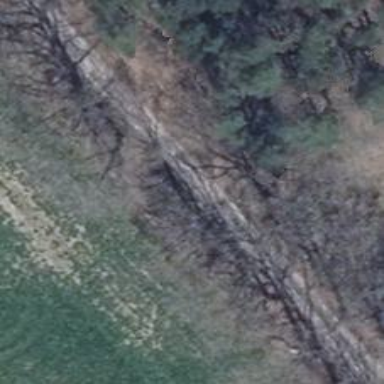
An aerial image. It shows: Track with grade3 tracktype.